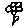
Label: flower